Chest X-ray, AP view. Patient: 64 years old, sex M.
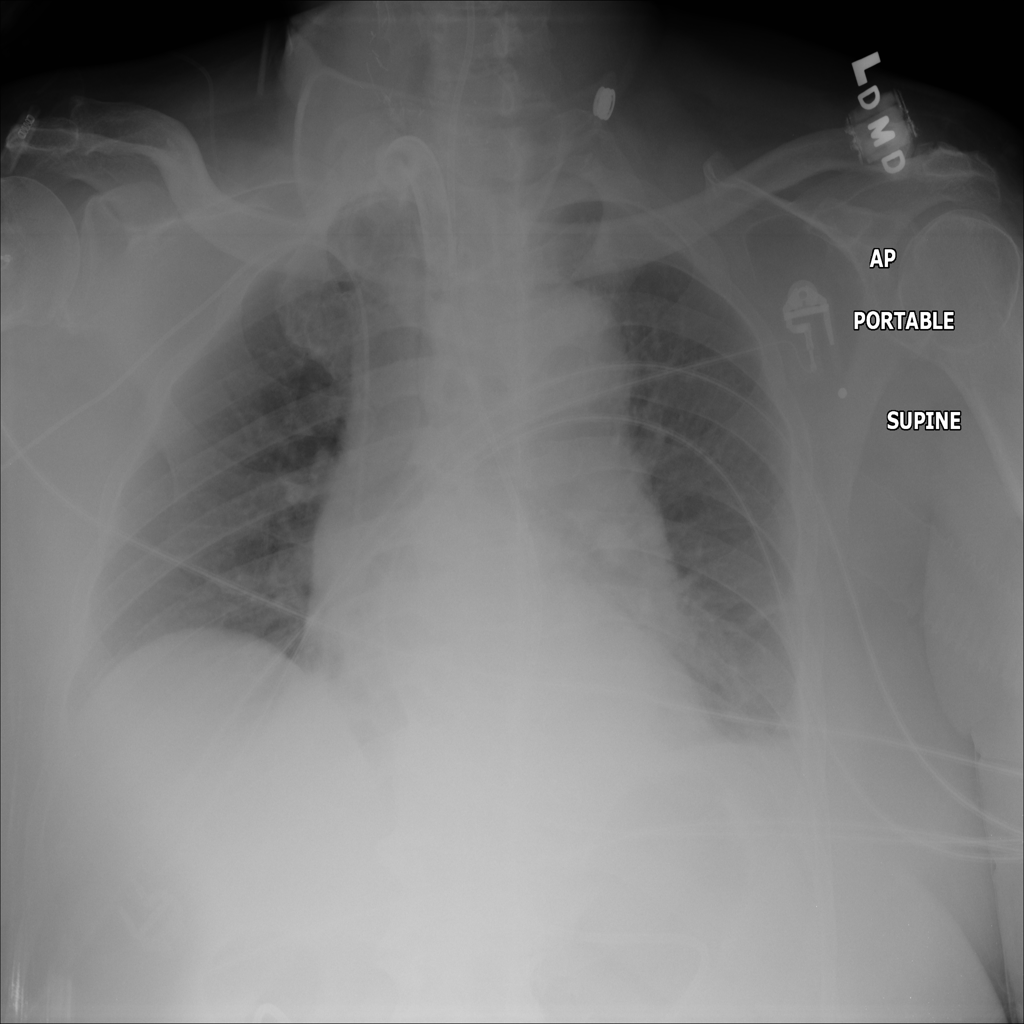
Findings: No Finding